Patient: sex F, age 71
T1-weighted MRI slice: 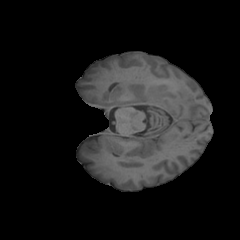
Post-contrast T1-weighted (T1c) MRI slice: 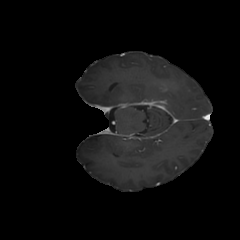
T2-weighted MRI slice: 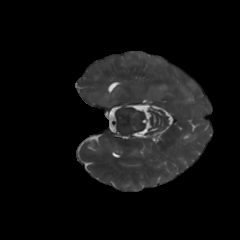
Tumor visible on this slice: yes
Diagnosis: Glioblastoma, IDH-wildtype
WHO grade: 4